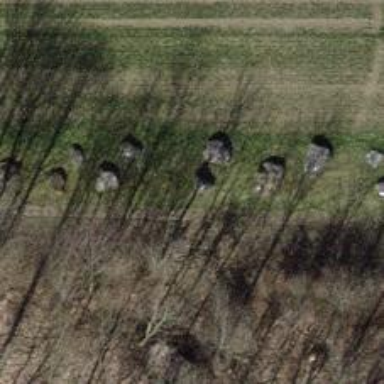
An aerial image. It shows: View of natural rock.